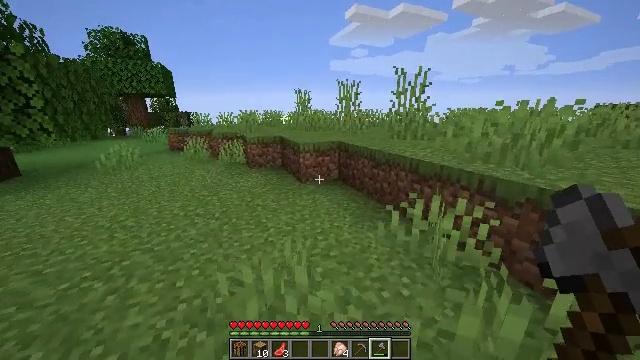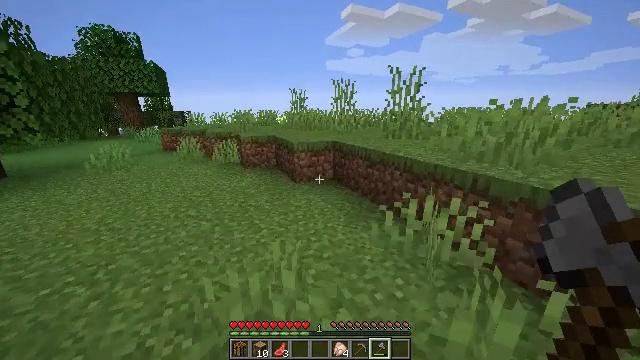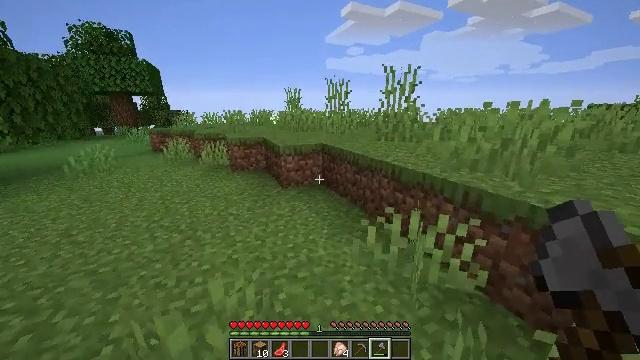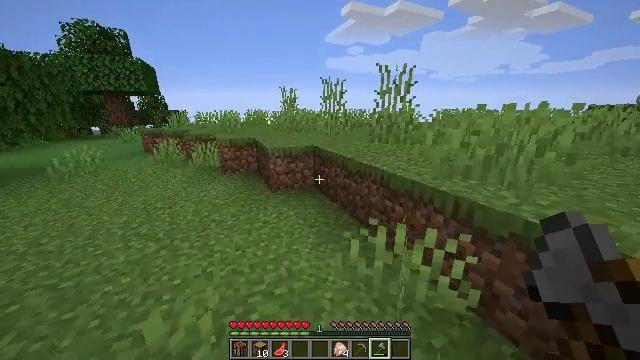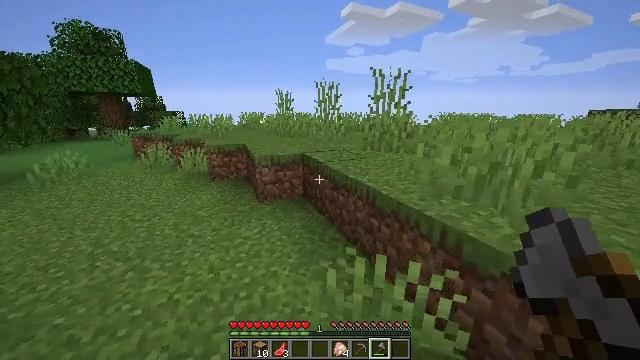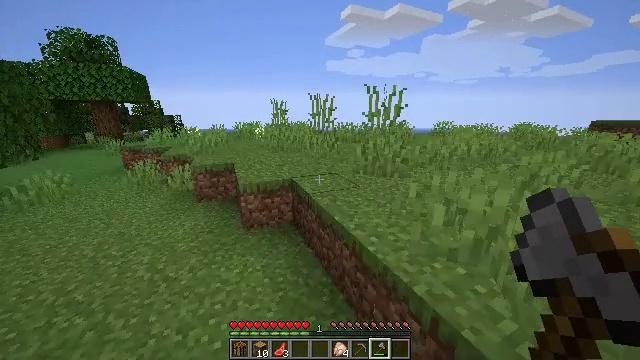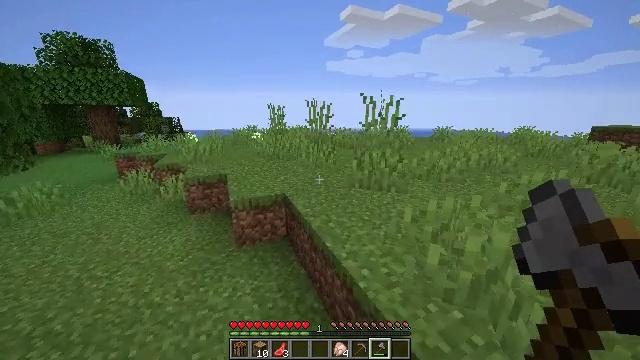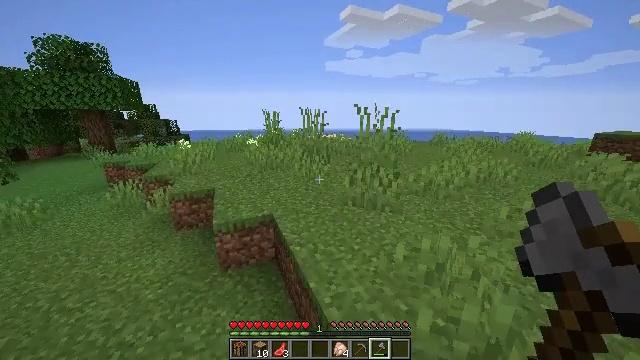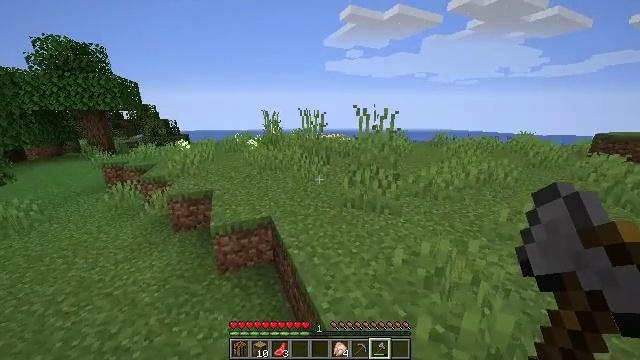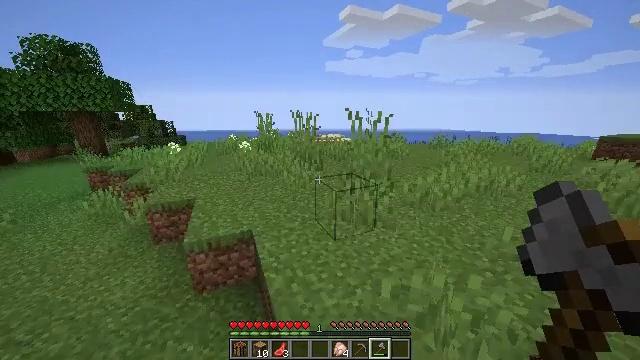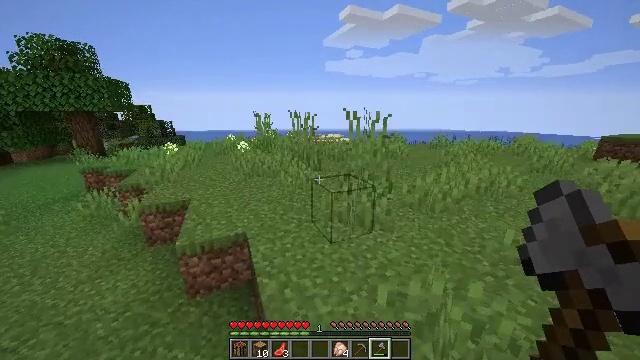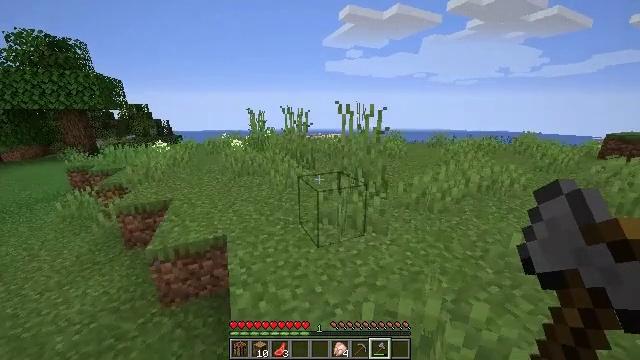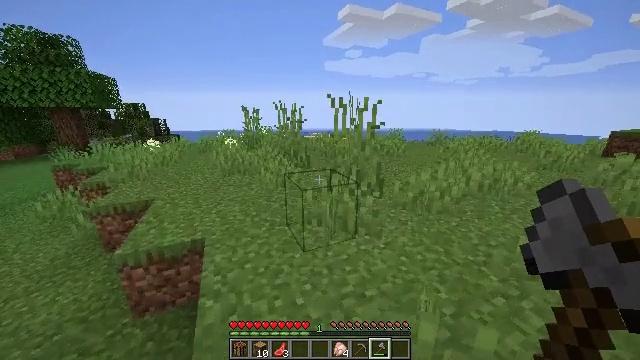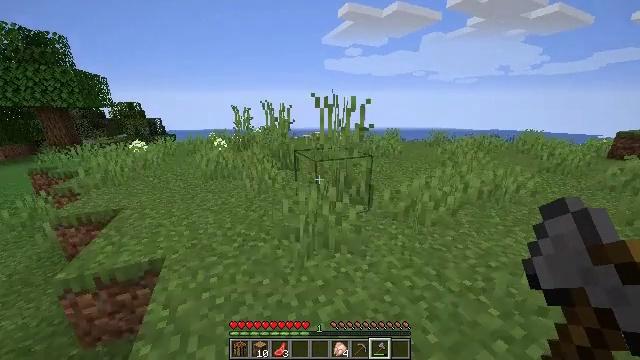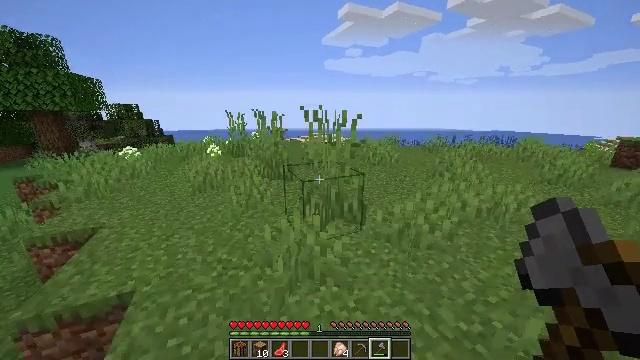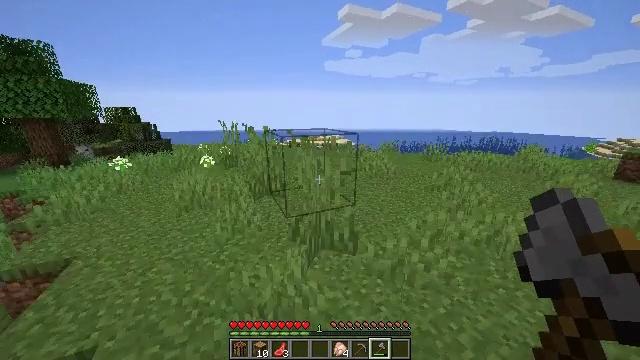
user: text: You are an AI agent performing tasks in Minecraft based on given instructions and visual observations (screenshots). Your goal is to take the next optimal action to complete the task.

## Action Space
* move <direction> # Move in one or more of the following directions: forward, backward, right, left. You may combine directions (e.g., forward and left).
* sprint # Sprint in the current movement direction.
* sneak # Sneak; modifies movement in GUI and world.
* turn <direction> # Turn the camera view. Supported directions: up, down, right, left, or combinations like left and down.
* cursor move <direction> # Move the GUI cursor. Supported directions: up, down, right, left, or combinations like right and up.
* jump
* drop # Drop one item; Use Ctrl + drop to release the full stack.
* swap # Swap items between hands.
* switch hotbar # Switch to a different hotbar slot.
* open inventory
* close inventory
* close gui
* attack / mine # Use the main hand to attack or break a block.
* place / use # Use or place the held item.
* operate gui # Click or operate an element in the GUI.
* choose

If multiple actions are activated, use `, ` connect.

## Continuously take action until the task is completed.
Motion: motion action
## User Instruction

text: Combat the sheep.
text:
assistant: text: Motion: move forward and move right, sprint
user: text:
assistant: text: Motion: move forward and move right, sprint
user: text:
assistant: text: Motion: move forward and move right, sprint
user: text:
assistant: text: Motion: move forward and move right, sprint, jump
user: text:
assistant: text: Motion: move forward and move right, sprint, jump
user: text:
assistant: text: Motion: move forward and move right, sprint, jump
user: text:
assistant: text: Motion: move forward and move right, sprint, jump
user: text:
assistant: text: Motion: move forward and move right, sprint, jump
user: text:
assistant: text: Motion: move forward and move right, sprint, jump
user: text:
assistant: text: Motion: move forward and move right, sprint, jump
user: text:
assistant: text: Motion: move forward and move right, sprint, jump
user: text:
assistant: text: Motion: move forward and move right, sprint, jump
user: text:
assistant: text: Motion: move forward and move right, sprint, jump
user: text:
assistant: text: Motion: move forward and move right, sprint, jump
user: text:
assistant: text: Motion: move forward and move right, sprint, jump
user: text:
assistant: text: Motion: move forward and move right, sprint, jump
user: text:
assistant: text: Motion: move forward and move right, sprint, jump
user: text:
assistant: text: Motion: move forward and move right, sprint, jump
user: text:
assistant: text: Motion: move forward and move right, sprint, jump
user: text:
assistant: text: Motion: move forward and move right, sprint, jump
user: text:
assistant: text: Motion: move forward and move right, sprint, jump
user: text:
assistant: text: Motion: move forward and move right, sprint
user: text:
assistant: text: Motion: move forward and move right, sprint
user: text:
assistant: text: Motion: move forward and move right, sprint
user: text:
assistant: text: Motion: move forward and move right, sprint, jump
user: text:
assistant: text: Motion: move forward and move right, sprint, jump
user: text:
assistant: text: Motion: move forward and move right, sprint, jump
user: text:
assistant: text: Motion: move forward, sprint, jump
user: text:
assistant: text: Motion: move forward, sprint, jump
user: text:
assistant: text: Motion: move forward, sprint, jump